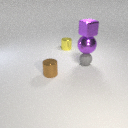
small yellow metal cylinder to the right of small brown metal cylinder